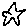
Label: star